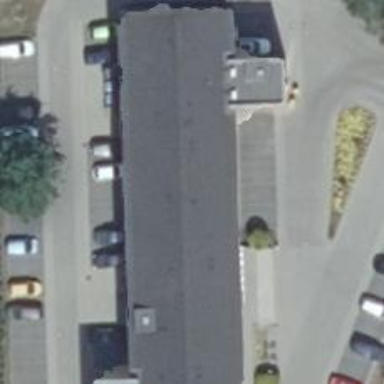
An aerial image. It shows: Healthcare center.